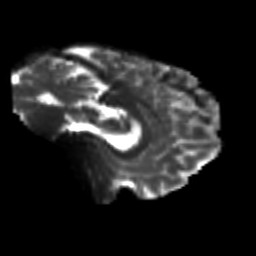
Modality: T2w
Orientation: sagittal
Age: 24
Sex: male
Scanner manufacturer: siemens
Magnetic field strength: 3 T
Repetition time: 3.5 s
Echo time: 0.125 s